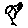
Label: bird